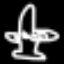
Label: airplane